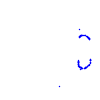
Particle: proton